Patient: sex F, age 58
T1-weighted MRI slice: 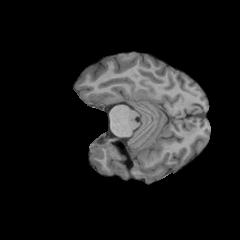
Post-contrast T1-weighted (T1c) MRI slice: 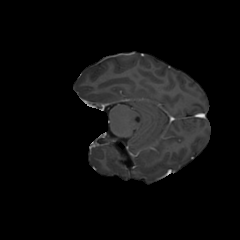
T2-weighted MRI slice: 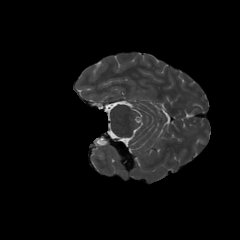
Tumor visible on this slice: no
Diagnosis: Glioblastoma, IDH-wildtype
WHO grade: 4